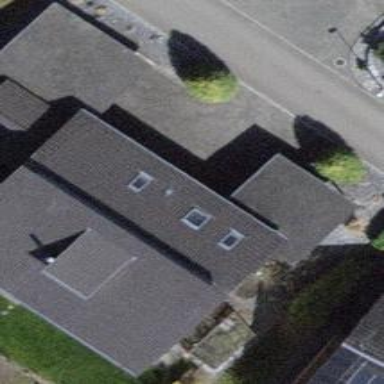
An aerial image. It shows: Building with tiled roof.